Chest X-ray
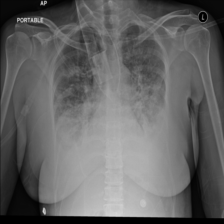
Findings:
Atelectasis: negative
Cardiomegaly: negative
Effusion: positive
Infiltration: positive
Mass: negative
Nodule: negative
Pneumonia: negative
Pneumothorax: negative
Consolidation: negative
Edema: negative
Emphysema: negative
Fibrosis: negative
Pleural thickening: negative
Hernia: negative